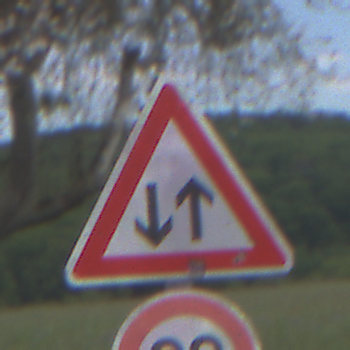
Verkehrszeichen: Gegenverkehr
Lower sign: Geschwindigkeit90
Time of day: Midday
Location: Outdoor (RoadRail)
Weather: PartlyCloudy
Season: NotSpecified
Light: Natural